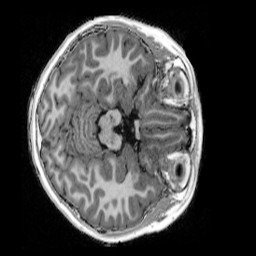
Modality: UNIT1_denoised
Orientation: axial
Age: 9
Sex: female
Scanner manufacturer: siemens
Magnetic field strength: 3 T
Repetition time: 4 s
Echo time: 0.00303 s